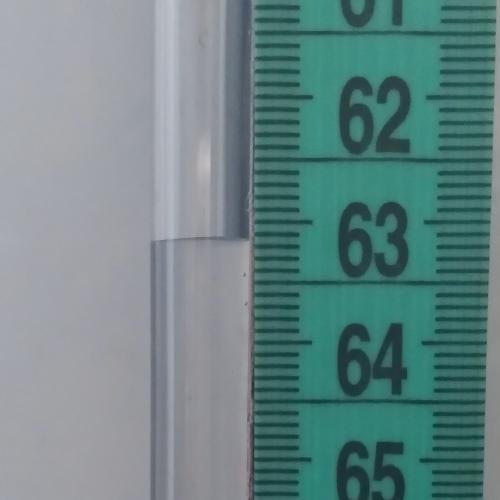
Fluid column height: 63.1 cm